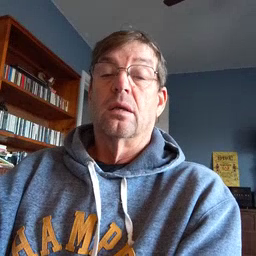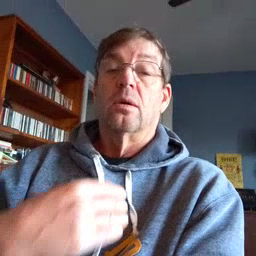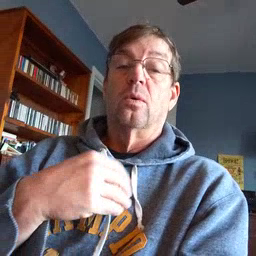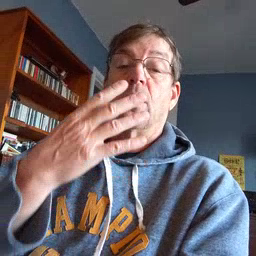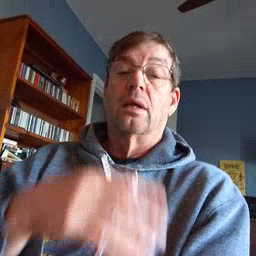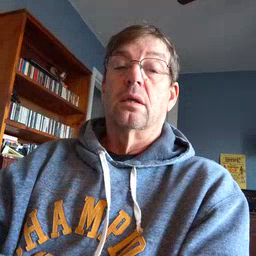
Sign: white